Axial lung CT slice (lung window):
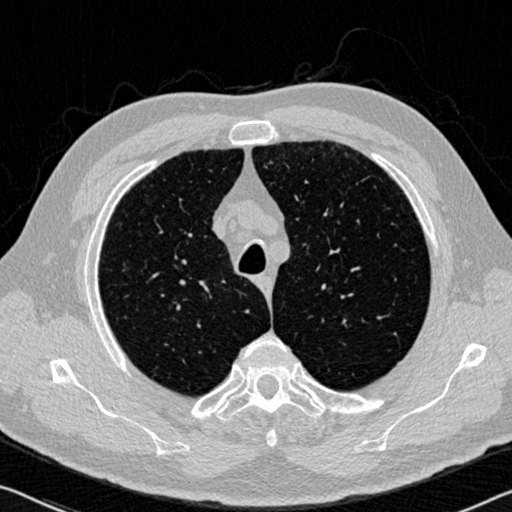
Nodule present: no